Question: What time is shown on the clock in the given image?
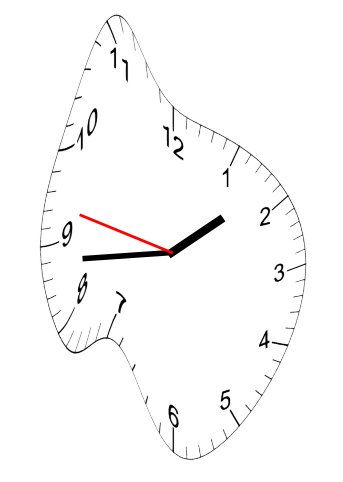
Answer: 01:43:47